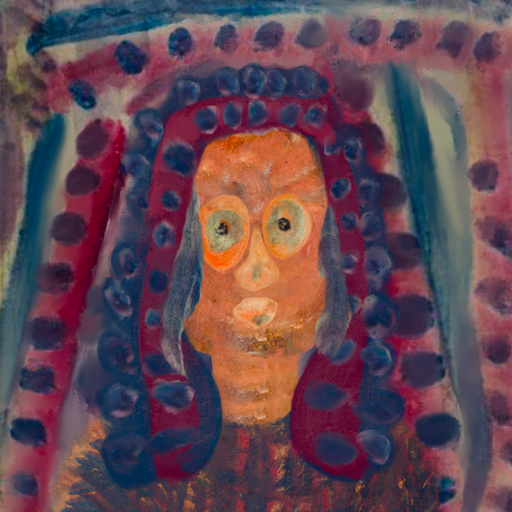
Background: HillGirl, Head And Neck Front: Boggyland, Face Front: Childish, Bust: In_The_Sun, Hair Front: Hill_Girl, Head Accessory: Blank, Second Necklace: Blank, Necklace: Blank, Baby: Blank